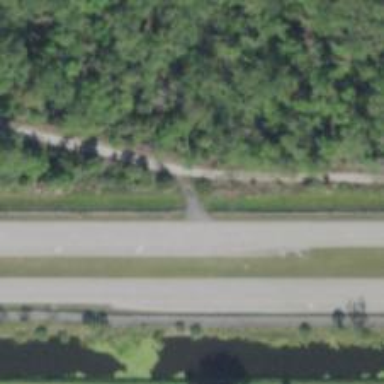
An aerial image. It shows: Track road.